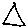
Label: triangle